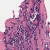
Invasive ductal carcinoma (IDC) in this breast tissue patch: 1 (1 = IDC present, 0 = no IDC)